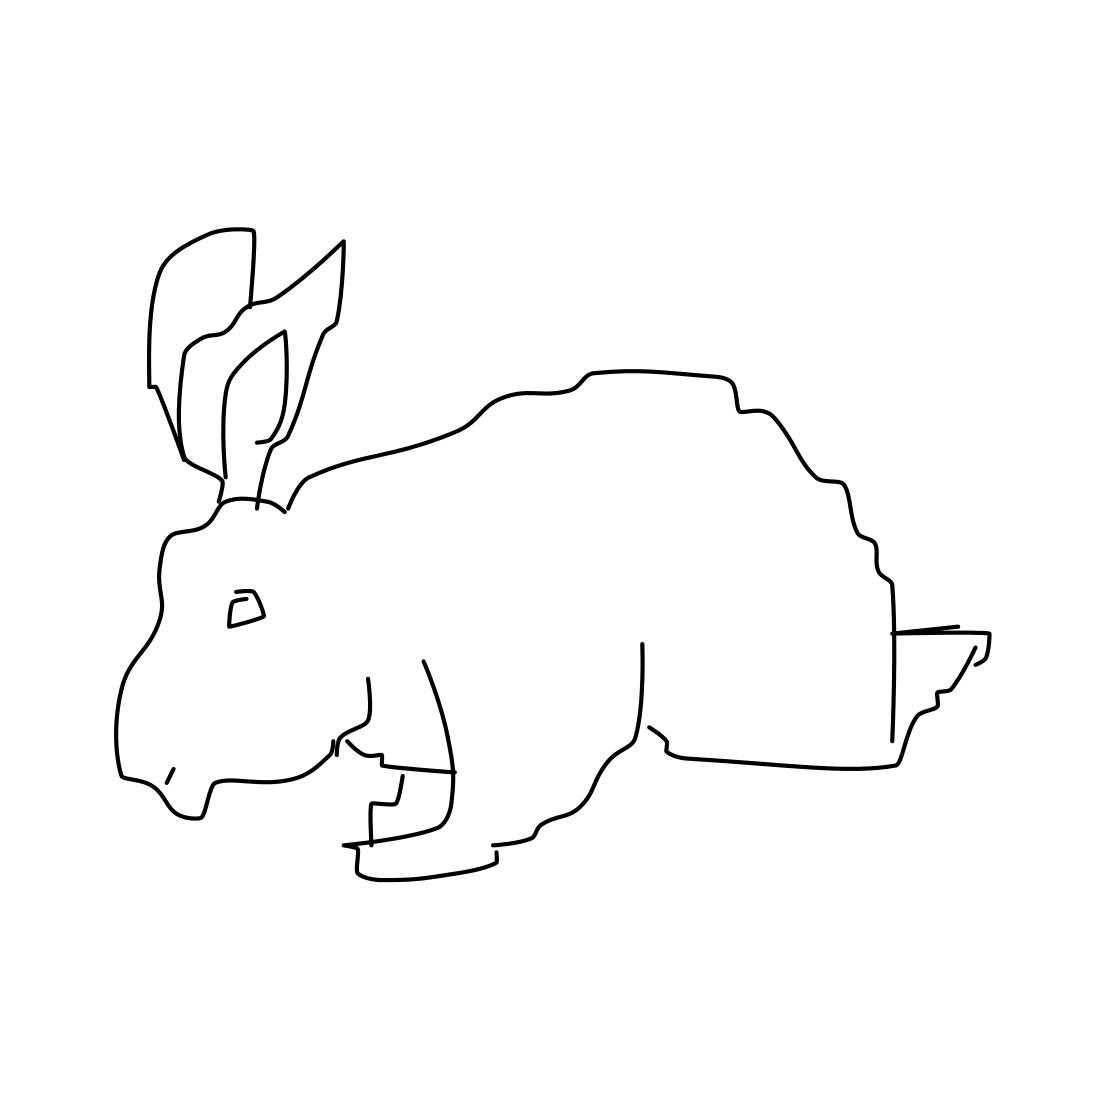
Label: rabbit